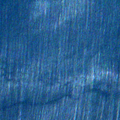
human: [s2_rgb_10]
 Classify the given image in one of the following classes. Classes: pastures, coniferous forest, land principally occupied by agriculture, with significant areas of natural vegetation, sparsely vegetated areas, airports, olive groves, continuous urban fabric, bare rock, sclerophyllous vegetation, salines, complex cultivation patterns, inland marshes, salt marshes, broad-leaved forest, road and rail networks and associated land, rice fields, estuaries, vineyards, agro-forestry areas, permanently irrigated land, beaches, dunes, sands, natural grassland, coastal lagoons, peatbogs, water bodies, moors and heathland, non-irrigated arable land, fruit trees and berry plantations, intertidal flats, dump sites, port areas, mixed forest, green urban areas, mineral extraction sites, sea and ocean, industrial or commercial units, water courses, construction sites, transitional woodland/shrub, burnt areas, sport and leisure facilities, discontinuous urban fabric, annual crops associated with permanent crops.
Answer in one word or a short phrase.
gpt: continuous urban fabric